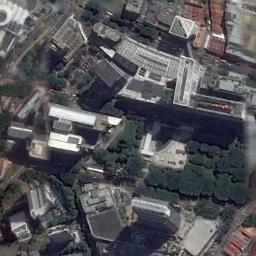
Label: commercial_area